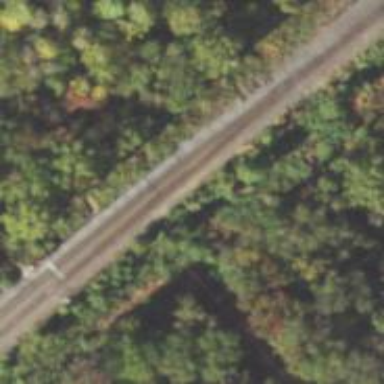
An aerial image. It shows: Railway siding with rails.